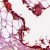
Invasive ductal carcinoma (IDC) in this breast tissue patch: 0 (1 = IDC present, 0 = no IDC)